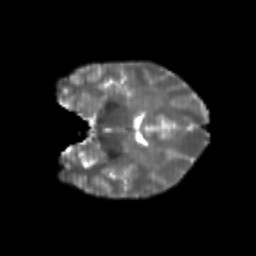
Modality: T2w
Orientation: coronal
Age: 21
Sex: female
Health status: healthy
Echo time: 0.074 s